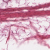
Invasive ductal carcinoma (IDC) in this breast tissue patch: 0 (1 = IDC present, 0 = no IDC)